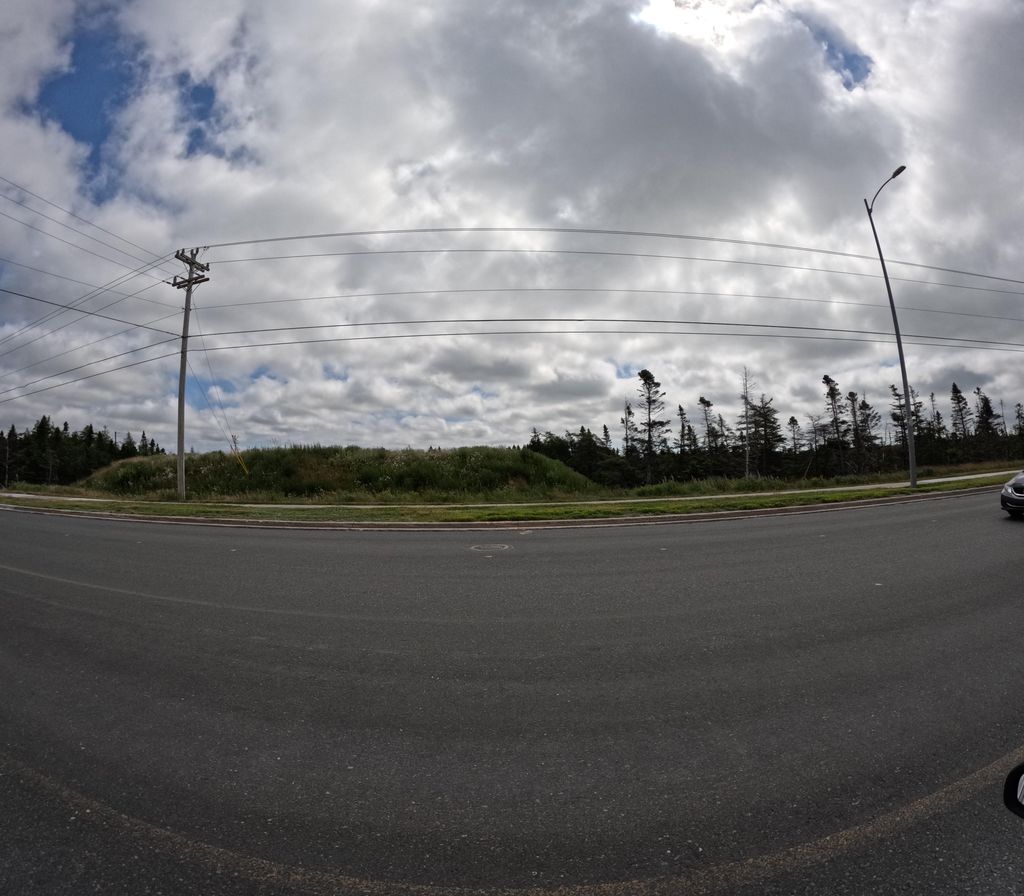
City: st_johns